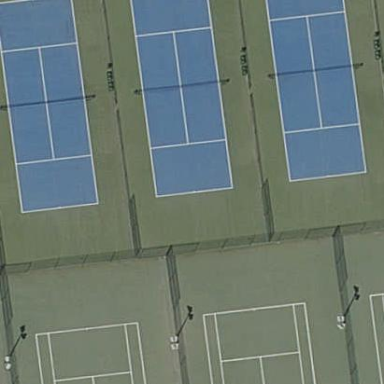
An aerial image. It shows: Tennis court in leisure pitch.